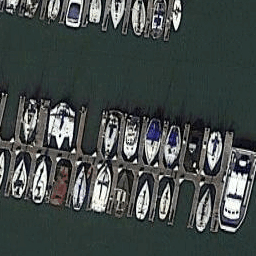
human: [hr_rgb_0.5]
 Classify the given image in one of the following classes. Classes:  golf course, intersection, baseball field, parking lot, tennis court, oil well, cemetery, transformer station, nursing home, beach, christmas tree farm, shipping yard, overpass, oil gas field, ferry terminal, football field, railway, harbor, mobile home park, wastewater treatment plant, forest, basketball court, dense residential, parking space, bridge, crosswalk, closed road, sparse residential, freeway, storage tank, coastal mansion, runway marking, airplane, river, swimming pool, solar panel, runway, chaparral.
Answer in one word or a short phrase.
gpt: harbor